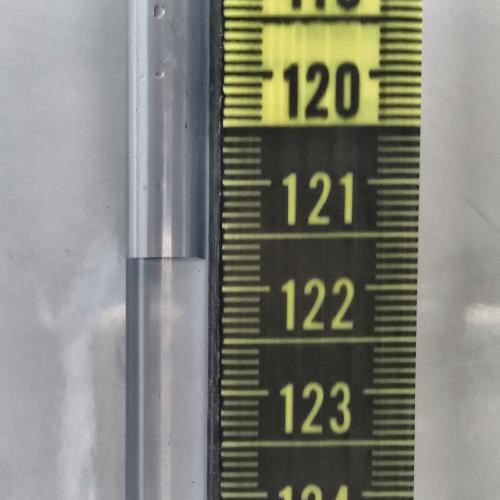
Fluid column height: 121.7 cm